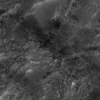
Atmospheric dust classification: not_dusty